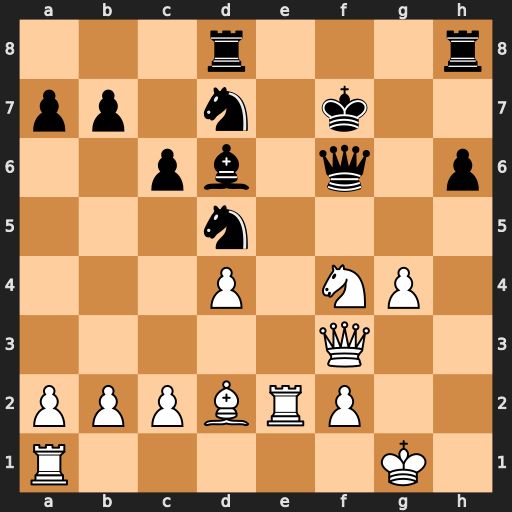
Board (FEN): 3r3r/pp1n1k2/2pb1q1p/3n4/3P1NP1/5Q2/PPPBRP2/R5K1
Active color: w
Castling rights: -
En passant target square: -
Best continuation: Re6 Bxf4 Rxf6+ N7xf6 Bxf4